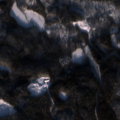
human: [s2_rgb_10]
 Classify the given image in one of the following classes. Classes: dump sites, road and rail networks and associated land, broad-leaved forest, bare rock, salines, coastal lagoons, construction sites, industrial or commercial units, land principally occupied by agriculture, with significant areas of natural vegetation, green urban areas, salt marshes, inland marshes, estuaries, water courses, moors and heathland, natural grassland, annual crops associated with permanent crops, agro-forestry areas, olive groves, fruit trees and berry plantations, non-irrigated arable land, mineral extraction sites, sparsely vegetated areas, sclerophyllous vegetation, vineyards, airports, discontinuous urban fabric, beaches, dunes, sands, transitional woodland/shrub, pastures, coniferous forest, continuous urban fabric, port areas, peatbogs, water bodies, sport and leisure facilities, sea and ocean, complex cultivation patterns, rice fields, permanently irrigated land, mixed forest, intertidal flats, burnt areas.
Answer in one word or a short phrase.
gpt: coniferous forest, mixed forest, transitional woodland/shrub